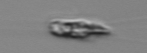
Label: Chrysochromulina_lanceolata